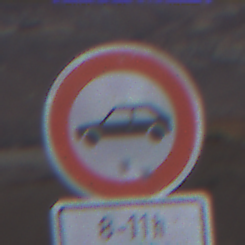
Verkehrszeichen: VerbotPersonenkraftwagen
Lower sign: ZeitangabenOhneBeschraenkungAufWochentage2
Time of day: Dusk
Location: Outdoor (Nature)
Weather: Clear
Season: NotSpecified
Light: Natural